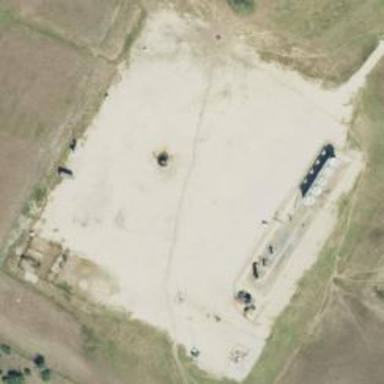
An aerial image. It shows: Industrial area used for fracking.